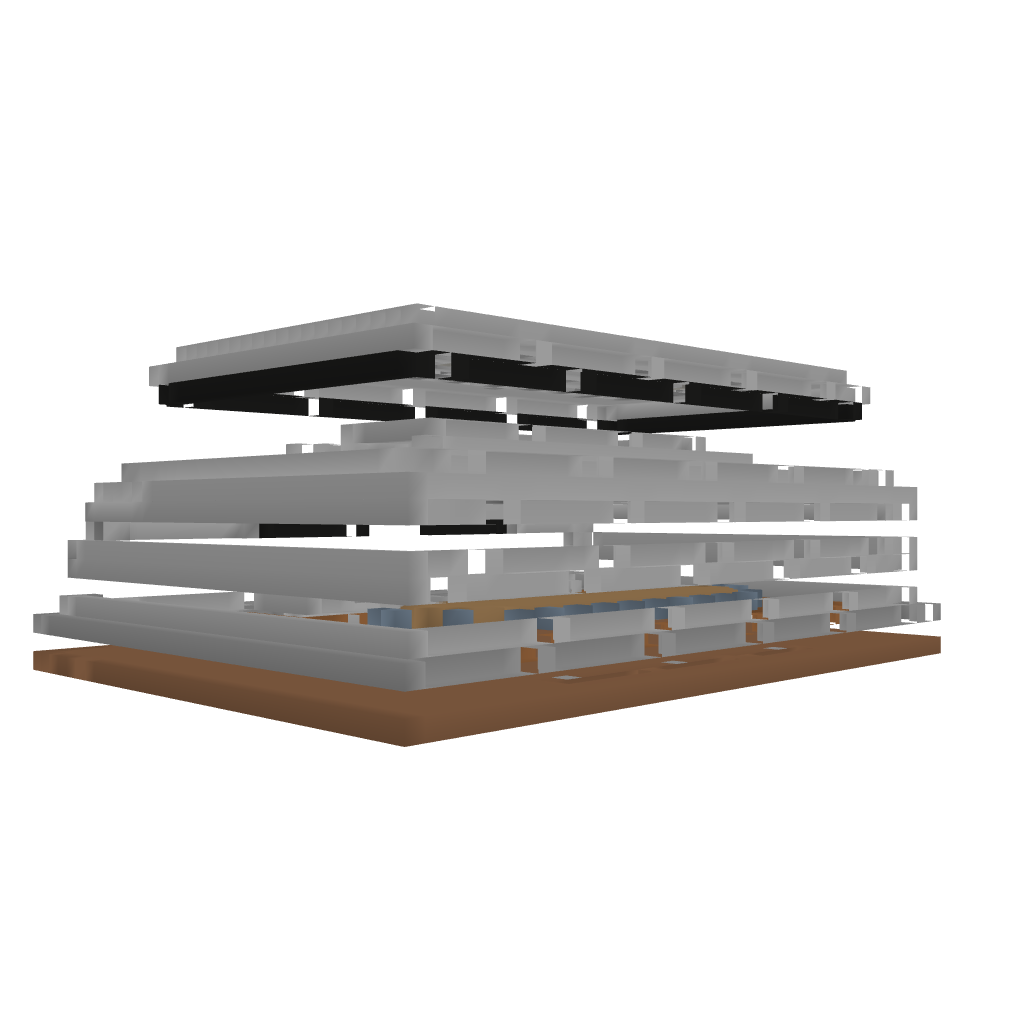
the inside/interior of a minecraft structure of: Mapex Manor